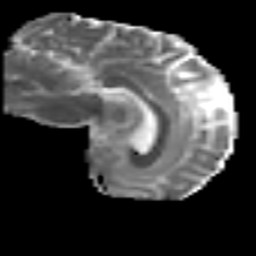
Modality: MD
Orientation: sagittal
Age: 33
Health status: ill
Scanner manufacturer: philips
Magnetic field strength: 3 T
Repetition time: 9 s
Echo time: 0.127 s